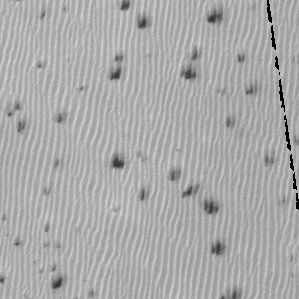
Label: frost